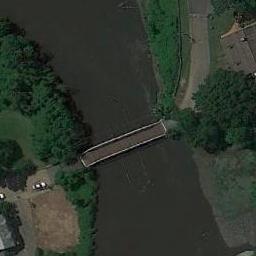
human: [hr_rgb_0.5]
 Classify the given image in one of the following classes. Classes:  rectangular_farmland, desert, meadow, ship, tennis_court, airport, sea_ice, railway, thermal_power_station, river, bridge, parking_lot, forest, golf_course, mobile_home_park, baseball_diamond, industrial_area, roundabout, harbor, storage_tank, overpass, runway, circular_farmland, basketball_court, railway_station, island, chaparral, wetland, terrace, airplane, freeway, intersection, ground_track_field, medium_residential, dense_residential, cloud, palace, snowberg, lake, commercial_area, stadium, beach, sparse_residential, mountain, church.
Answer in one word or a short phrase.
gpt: bridge